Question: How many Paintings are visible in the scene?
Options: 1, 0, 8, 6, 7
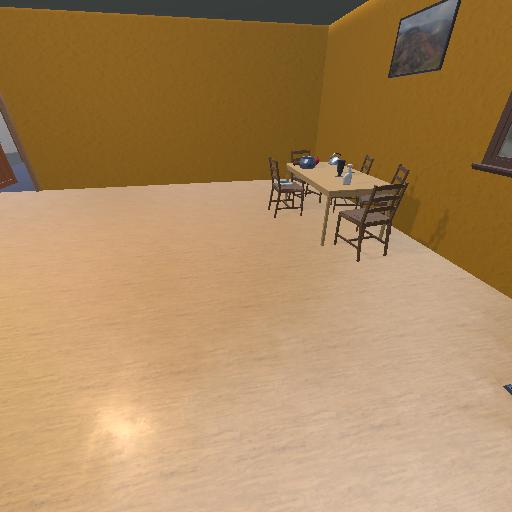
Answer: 1